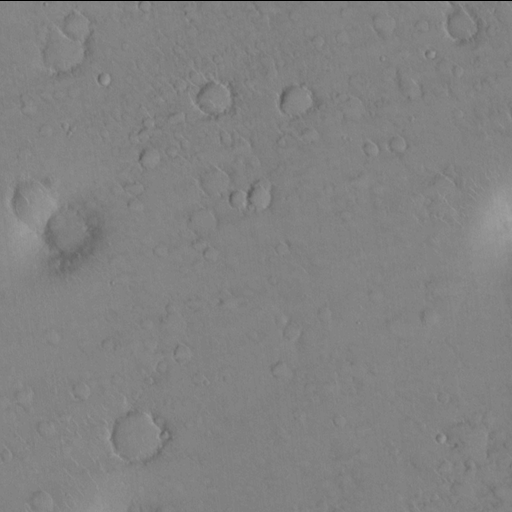
Classes present: Background, Cone